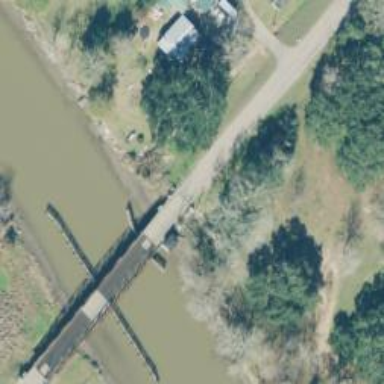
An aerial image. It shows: Tertiary road passing over swing bridge.